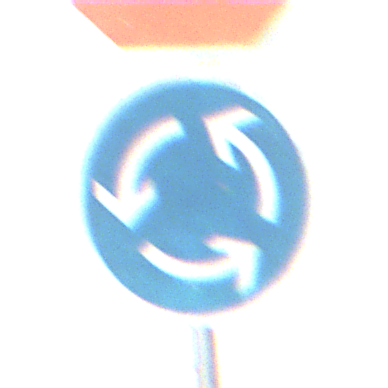
Verkehrszeichen: Kreisverkehr
Zusatzzeichen oben: Stop
Umgebung: Roofed, Beach
Tageszeit: Midday
Wetter: Overcast
Licht: Natural
Jahreszeit: NotSpecified
Kontrast: LowContrast